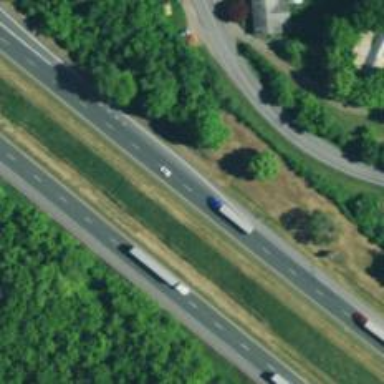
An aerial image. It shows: Motorway junction.